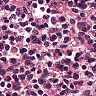
Metastatic tissue present: no